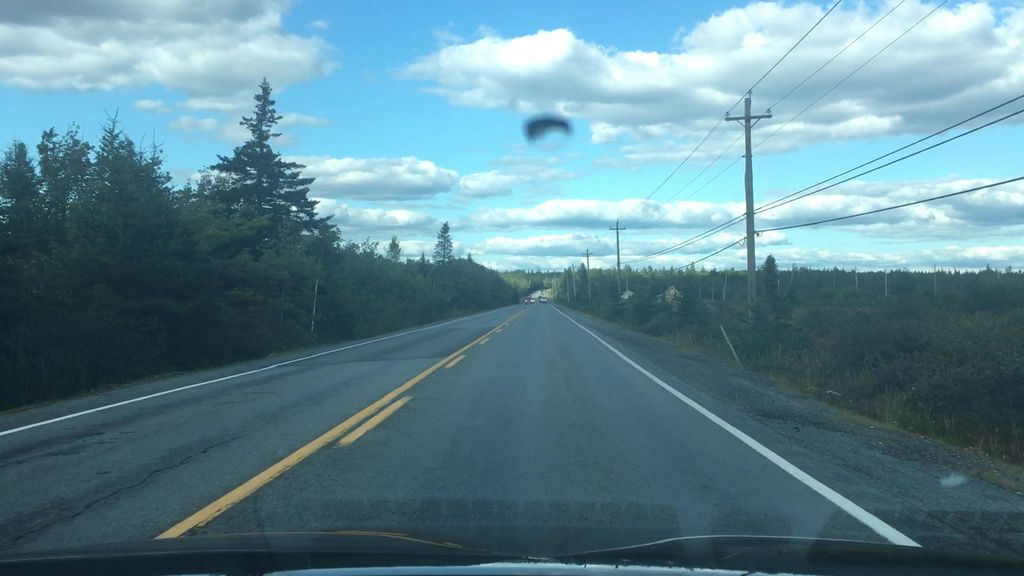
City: halifax